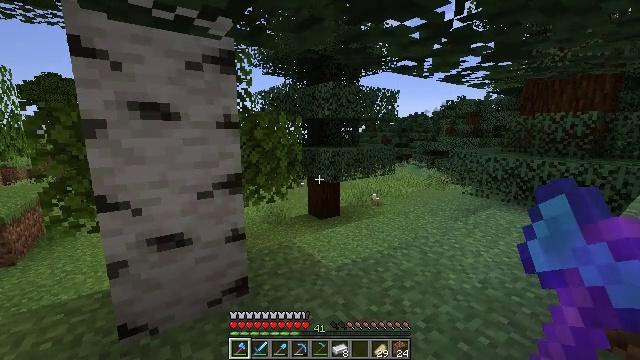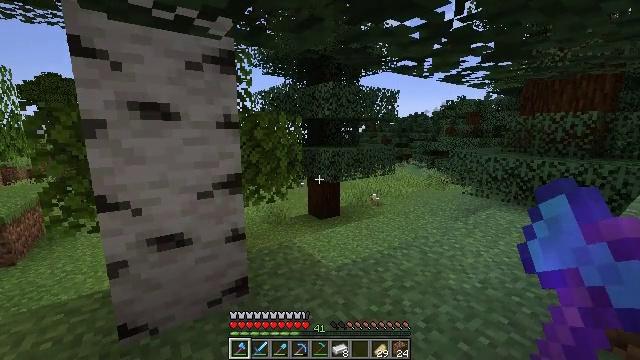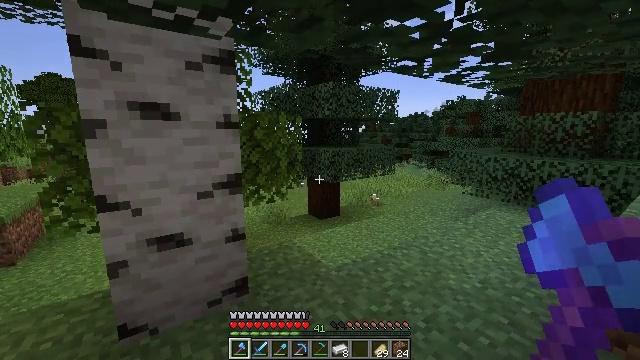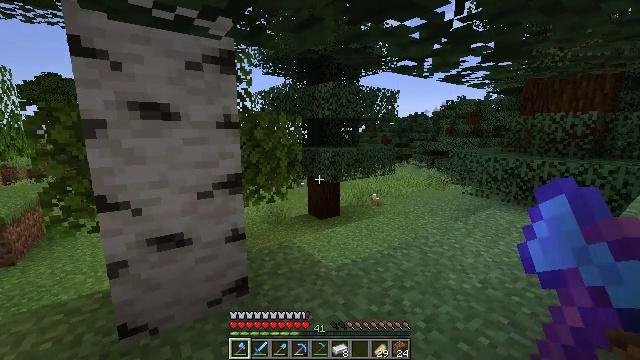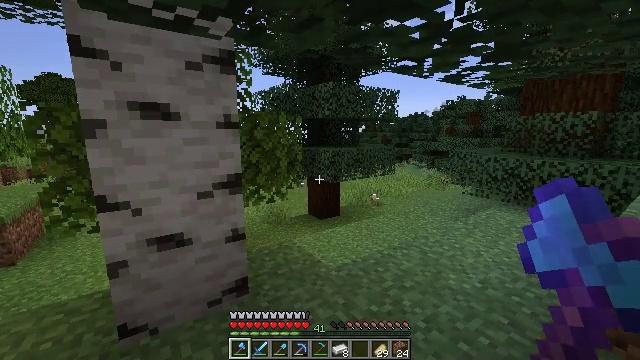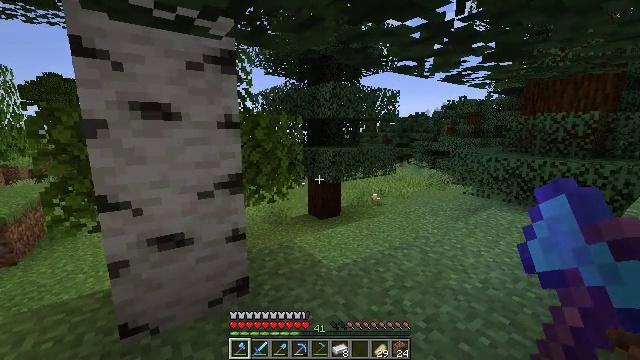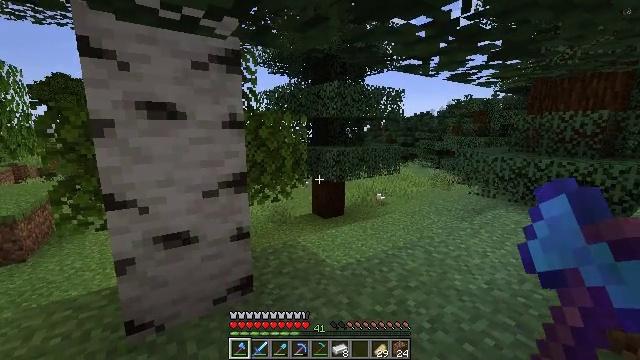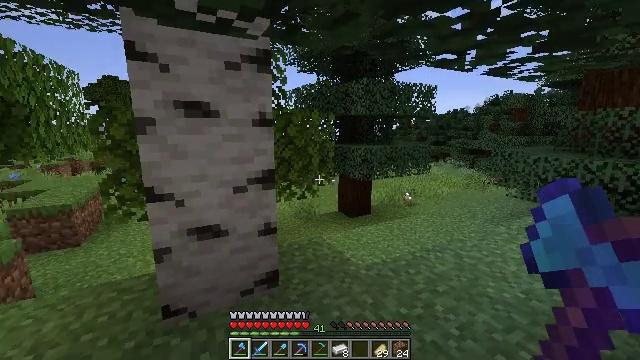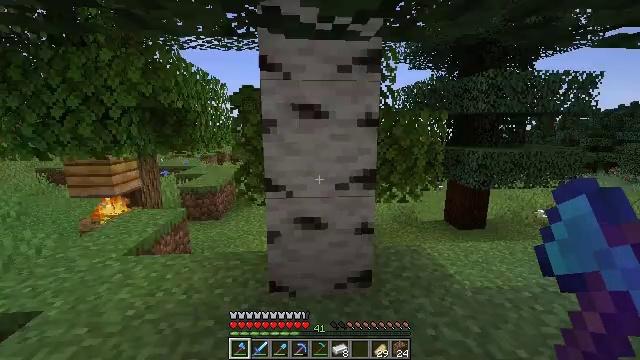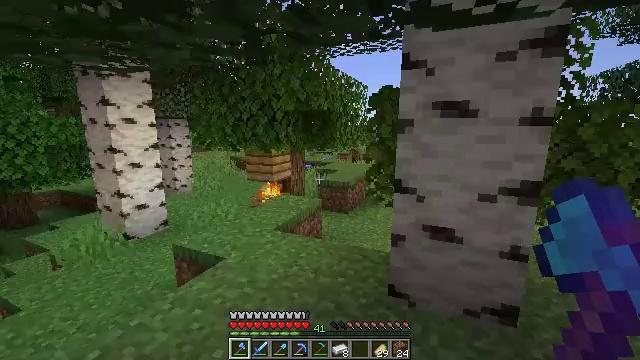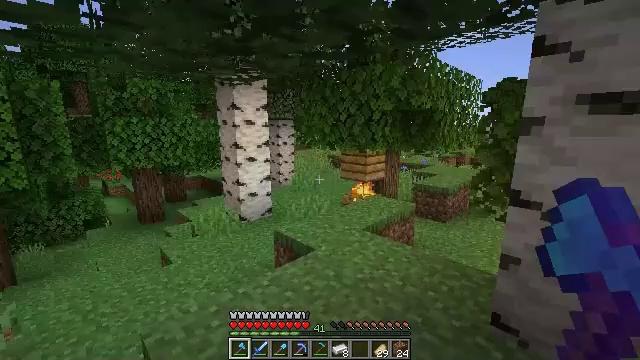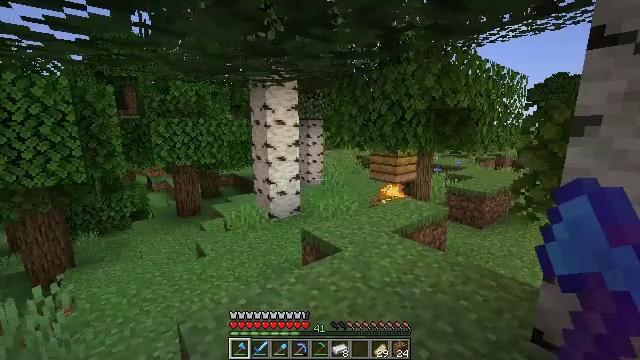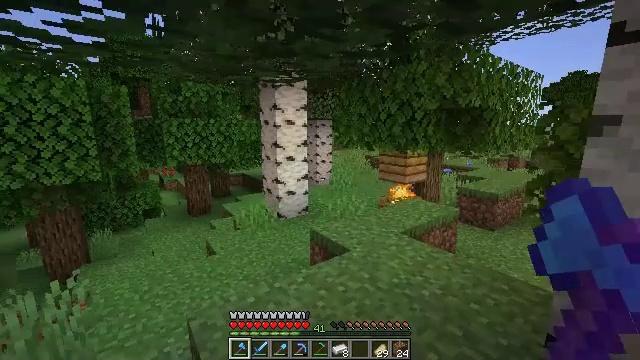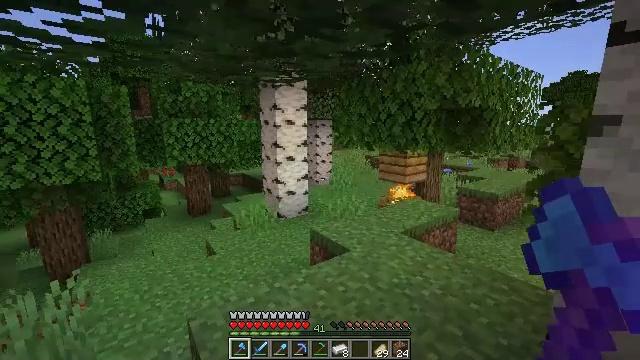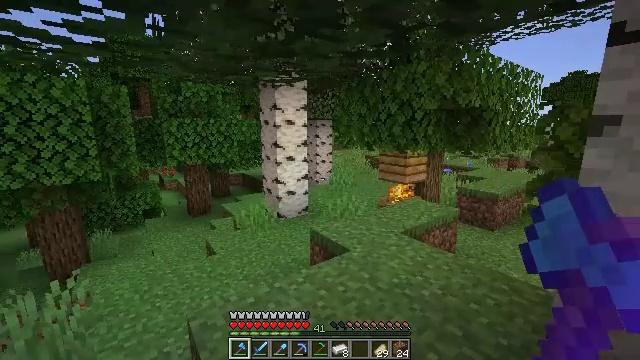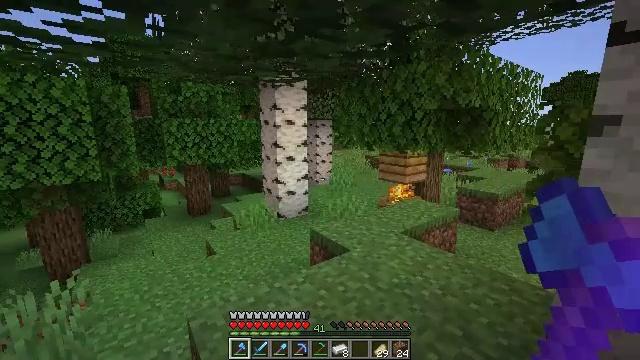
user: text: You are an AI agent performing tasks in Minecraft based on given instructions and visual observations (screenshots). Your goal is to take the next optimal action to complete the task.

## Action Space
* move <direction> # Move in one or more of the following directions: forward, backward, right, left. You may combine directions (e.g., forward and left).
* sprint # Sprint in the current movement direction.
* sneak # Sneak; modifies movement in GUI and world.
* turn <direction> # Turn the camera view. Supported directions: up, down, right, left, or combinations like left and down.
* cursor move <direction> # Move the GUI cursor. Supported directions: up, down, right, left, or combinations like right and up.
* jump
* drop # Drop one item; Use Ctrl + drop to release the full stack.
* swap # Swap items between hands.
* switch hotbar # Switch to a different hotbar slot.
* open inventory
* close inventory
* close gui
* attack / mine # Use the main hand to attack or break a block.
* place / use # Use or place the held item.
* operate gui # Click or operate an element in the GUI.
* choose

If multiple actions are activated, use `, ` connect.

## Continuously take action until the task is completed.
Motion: motion action
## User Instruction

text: Clear the sweet berry bush to collect the sweet berries.
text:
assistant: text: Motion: no_op
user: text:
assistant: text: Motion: no_op
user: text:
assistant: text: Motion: no_op
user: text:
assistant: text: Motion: no_op
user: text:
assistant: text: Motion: no_op
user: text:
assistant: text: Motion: no_op
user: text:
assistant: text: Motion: turn left
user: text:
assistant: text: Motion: turn left
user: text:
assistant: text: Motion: turn left
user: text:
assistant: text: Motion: turn left
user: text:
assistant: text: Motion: turn left
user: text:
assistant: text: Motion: turn left
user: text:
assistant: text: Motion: no_op
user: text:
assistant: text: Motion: no_op
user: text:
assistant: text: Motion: no_op
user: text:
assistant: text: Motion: no_op
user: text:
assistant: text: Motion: no_op
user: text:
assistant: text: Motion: no_op
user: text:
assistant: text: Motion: no_op
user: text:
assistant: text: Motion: no_op
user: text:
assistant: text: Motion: no_op
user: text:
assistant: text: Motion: no_op
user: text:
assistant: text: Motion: no_op
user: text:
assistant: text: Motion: no_op
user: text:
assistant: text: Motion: turn right
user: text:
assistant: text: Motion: turn right and down
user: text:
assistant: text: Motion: turn right
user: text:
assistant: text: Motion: turn right
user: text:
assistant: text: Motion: turn right
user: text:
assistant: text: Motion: move forward, turn right